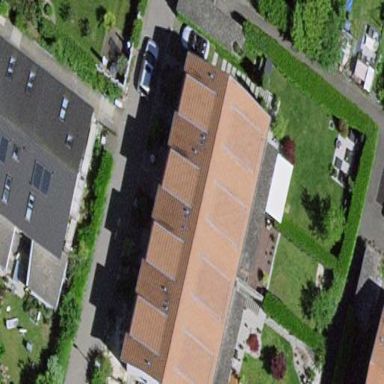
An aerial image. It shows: Simple and straightforward house.